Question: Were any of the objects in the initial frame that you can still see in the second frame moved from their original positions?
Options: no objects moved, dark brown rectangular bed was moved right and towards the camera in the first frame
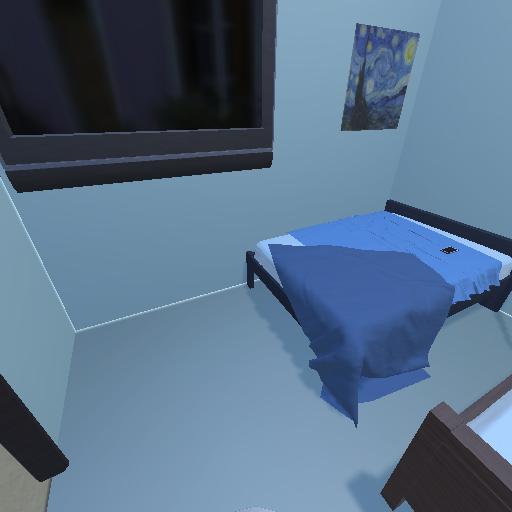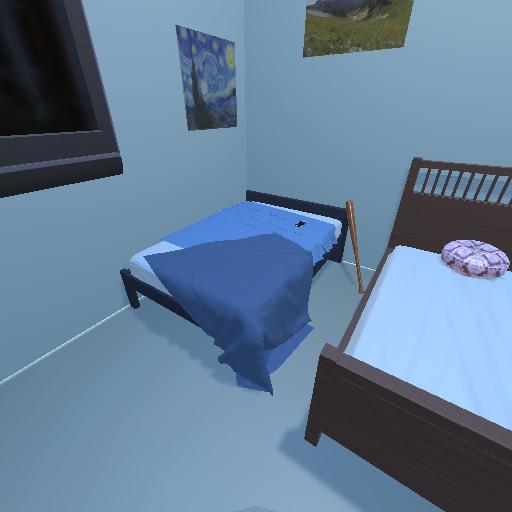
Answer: no objects moved